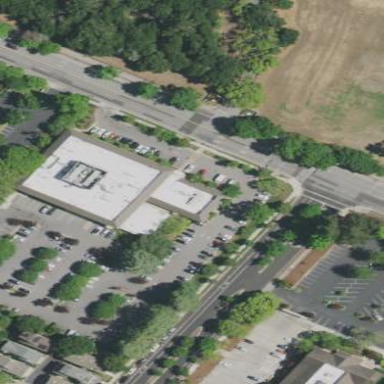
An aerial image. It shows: Building.